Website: home-depot
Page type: account-selection
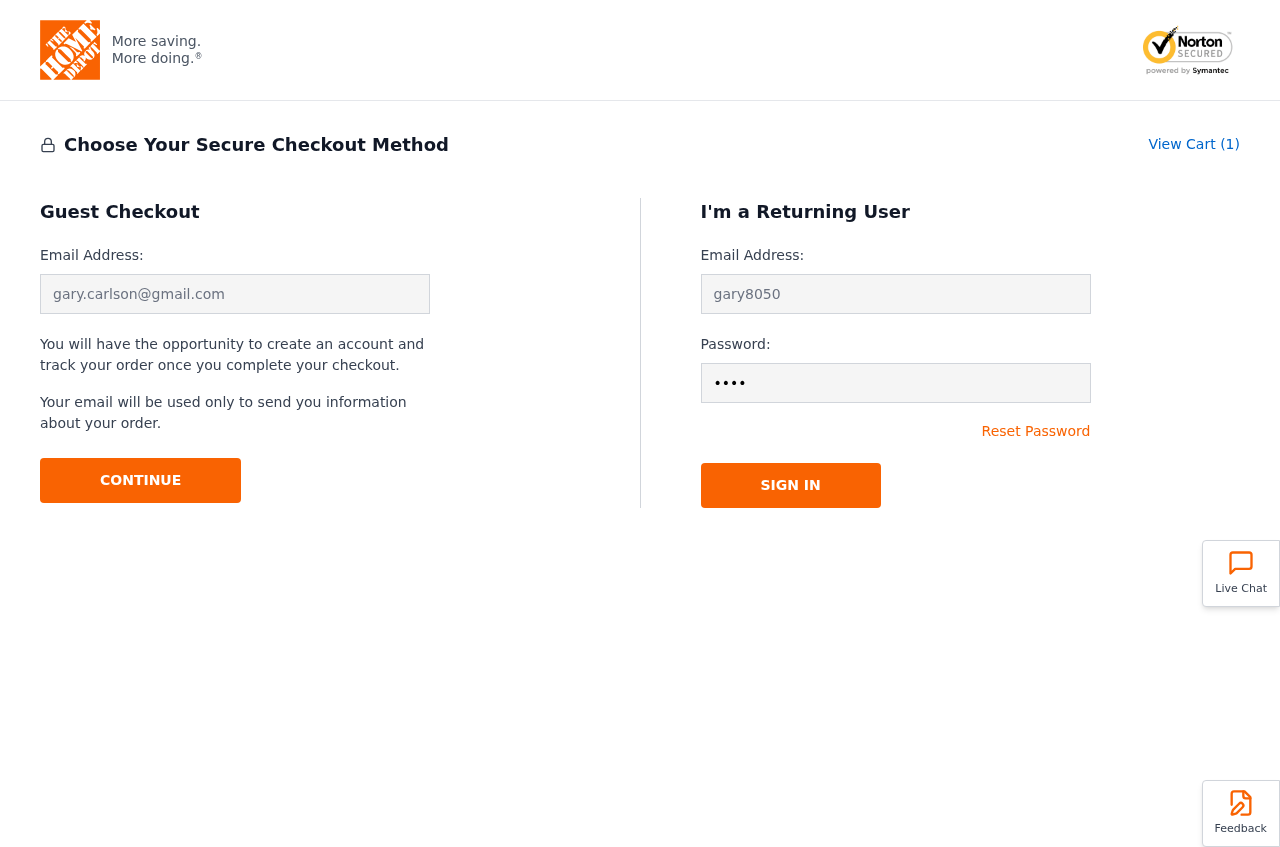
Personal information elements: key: PII_EMAIL
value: gary.carlson@gmail.com
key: PII_LOGIN_USERNAME
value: gary8050
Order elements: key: ORDER_NUM_ITEMS
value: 1